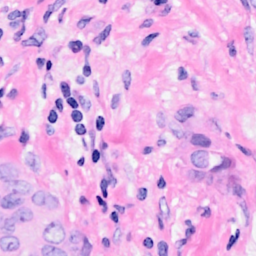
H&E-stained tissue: Breast